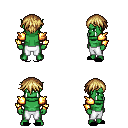
a pixel art fantasy rpg character, male body template, orc, green skin, gold arm armor, white pants, blonde short bangs hairstyle, black slippers, four views (front, back, left, right), 2x2 character sprite sheet, small pixel art, hard edges, no anti-aliasing